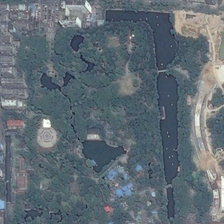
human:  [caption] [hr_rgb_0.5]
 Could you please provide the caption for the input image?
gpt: the park is surrounded by a dense area .

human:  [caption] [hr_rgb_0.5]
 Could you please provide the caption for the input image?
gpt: there are many man-made lakes in the park .

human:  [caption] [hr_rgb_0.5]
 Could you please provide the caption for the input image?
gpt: there are many man-made lakes in the park .

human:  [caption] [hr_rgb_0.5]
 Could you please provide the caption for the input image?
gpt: the park is surrounded by a dense area .

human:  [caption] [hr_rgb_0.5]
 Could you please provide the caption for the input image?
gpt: there are many man-made lakes in the park .